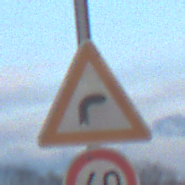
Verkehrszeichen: KurveRechts
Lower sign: Geschwindigkeit60
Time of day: SunriseSunset
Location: Outdoor (Nature)
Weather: PartlyCloudy
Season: NotSpecified
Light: Natural